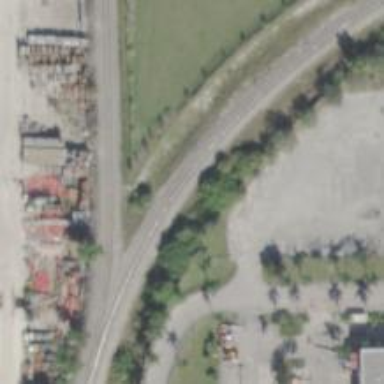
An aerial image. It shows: Railway spur service.